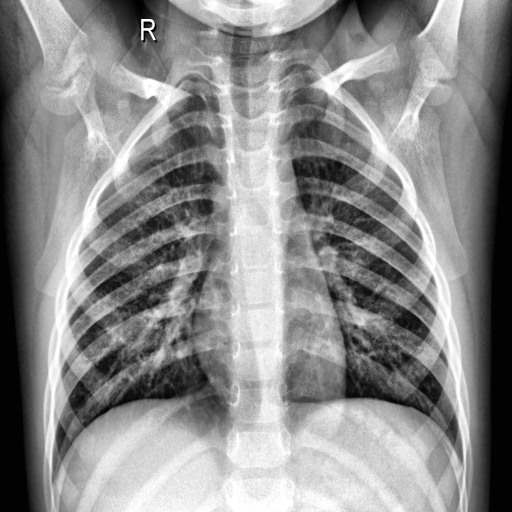
Finding: NORMAL